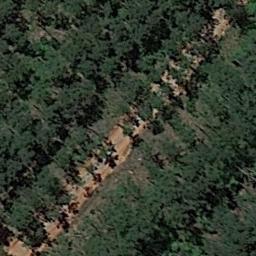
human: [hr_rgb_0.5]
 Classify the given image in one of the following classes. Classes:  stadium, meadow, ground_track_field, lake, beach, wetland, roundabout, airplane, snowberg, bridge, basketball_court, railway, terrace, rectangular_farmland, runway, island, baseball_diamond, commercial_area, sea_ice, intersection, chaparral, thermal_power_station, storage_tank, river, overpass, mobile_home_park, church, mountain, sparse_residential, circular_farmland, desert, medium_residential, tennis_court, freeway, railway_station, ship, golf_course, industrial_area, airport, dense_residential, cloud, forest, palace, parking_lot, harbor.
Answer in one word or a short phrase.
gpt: forest